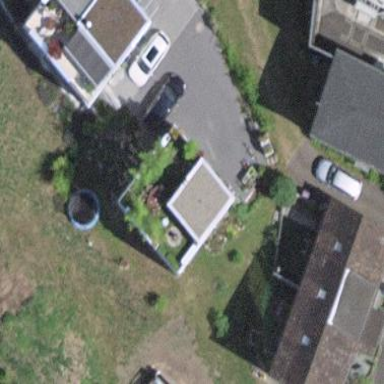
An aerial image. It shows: Simple and straightforward house.